Interaction volume radius: 10 \u00c5
Interaction volume height: 20 \u00c5
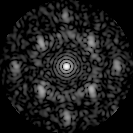
Disorder parameter: 0.5269